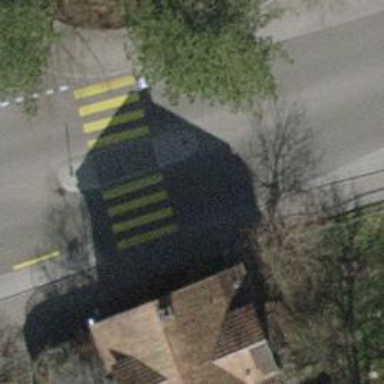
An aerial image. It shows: Kerb barrier.